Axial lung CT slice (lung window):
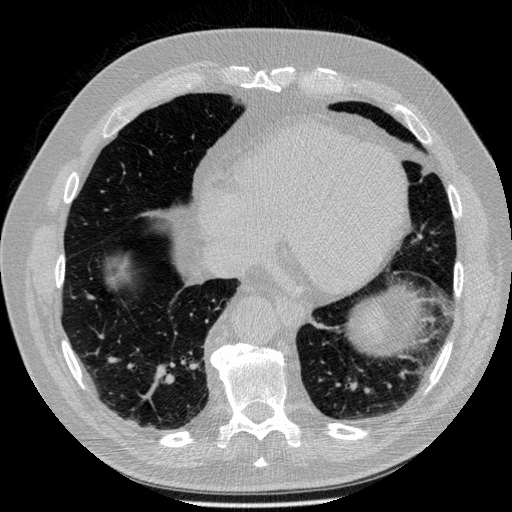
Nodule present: no